Question: I've been searching around trying to figure out how to create a popup or a dialog that has 4 options to choose from.
I see this picture on the Android developer site:

Does anyone know how to code up something like the one on the right? I don't need any icons next to my text, I just need to be able to select from 4 options.
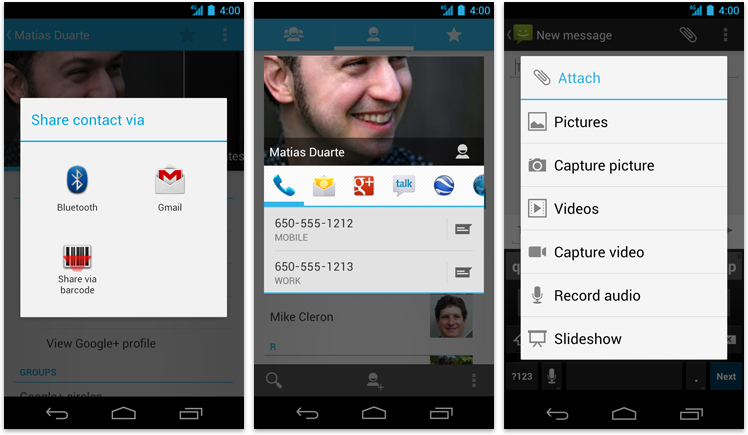
Answer: You can create a 'String' array with the options you want to show there and then pass the array to an 'AlertDialog.Builder' with the method 'setItems(CharSequence[], DialogInterface.OnClickListener)'.
An example:
'''
String[] colors = {"red", "green", "blue", "black"};
AlertDialog.Builder builder = new AlertDialog.Builder(this);
builder.setTitle("Pick a color");
builder.setItems(colors, new DialogInterface.OnClickListener() {
@Override
public void onClick(DialogInterface dialog, int which) {
// the user clicked on colors[which]
}
});
builder.show();
'''
The output (on Android 4.0.3):

(Background map not included. ;))